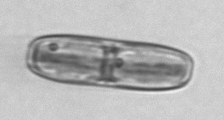
Label: Ephemera